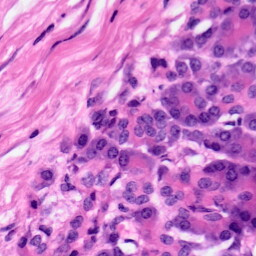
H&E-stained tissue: Pancreatic